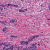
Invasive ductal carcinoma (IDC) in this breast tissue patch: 1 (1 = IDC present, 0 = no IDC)